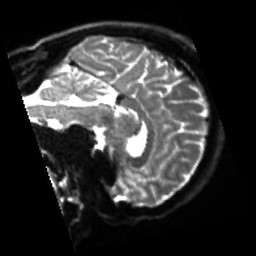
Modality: sbref
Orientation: sagittal
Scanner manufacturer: siemens
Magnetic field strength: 3 T
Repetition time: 4 s
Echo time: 0.0594 s